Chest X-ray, PA view. Patient: 50 years old, sex F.
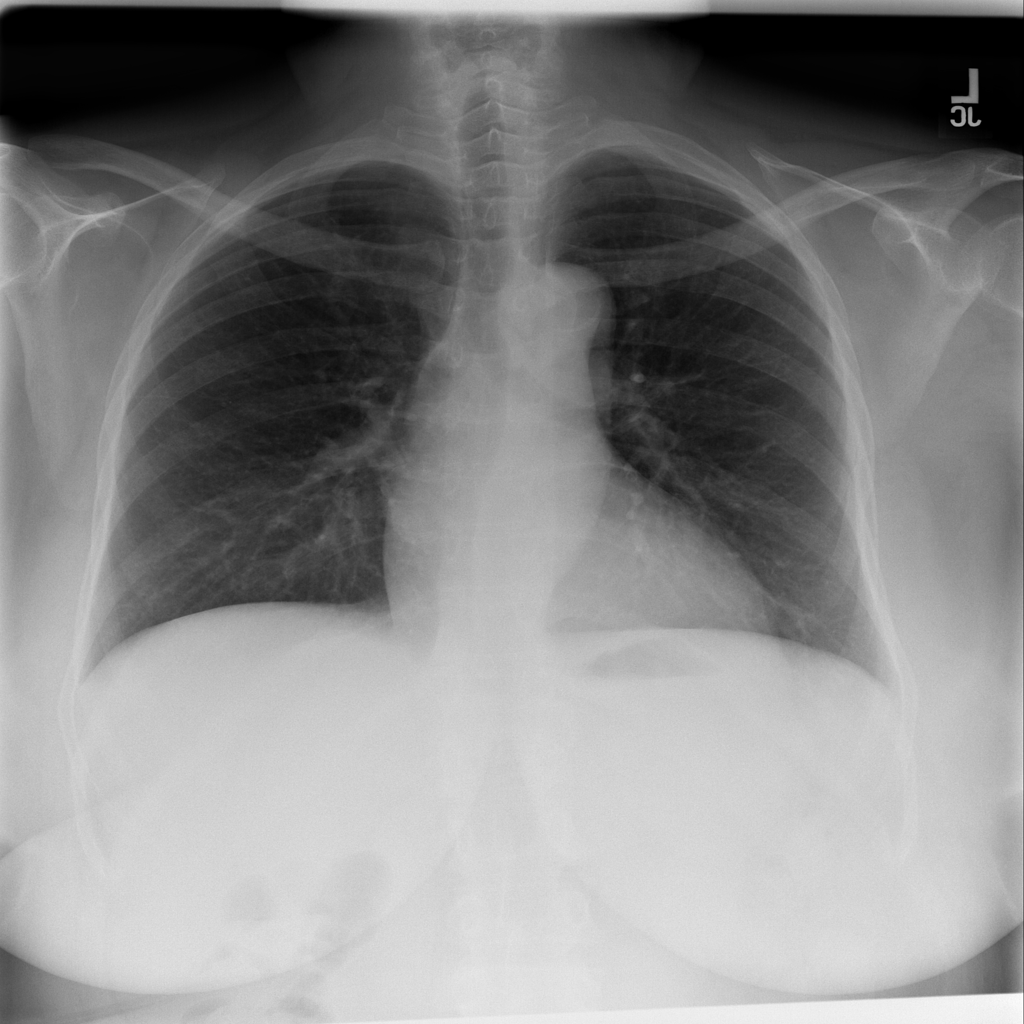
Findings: No Finding